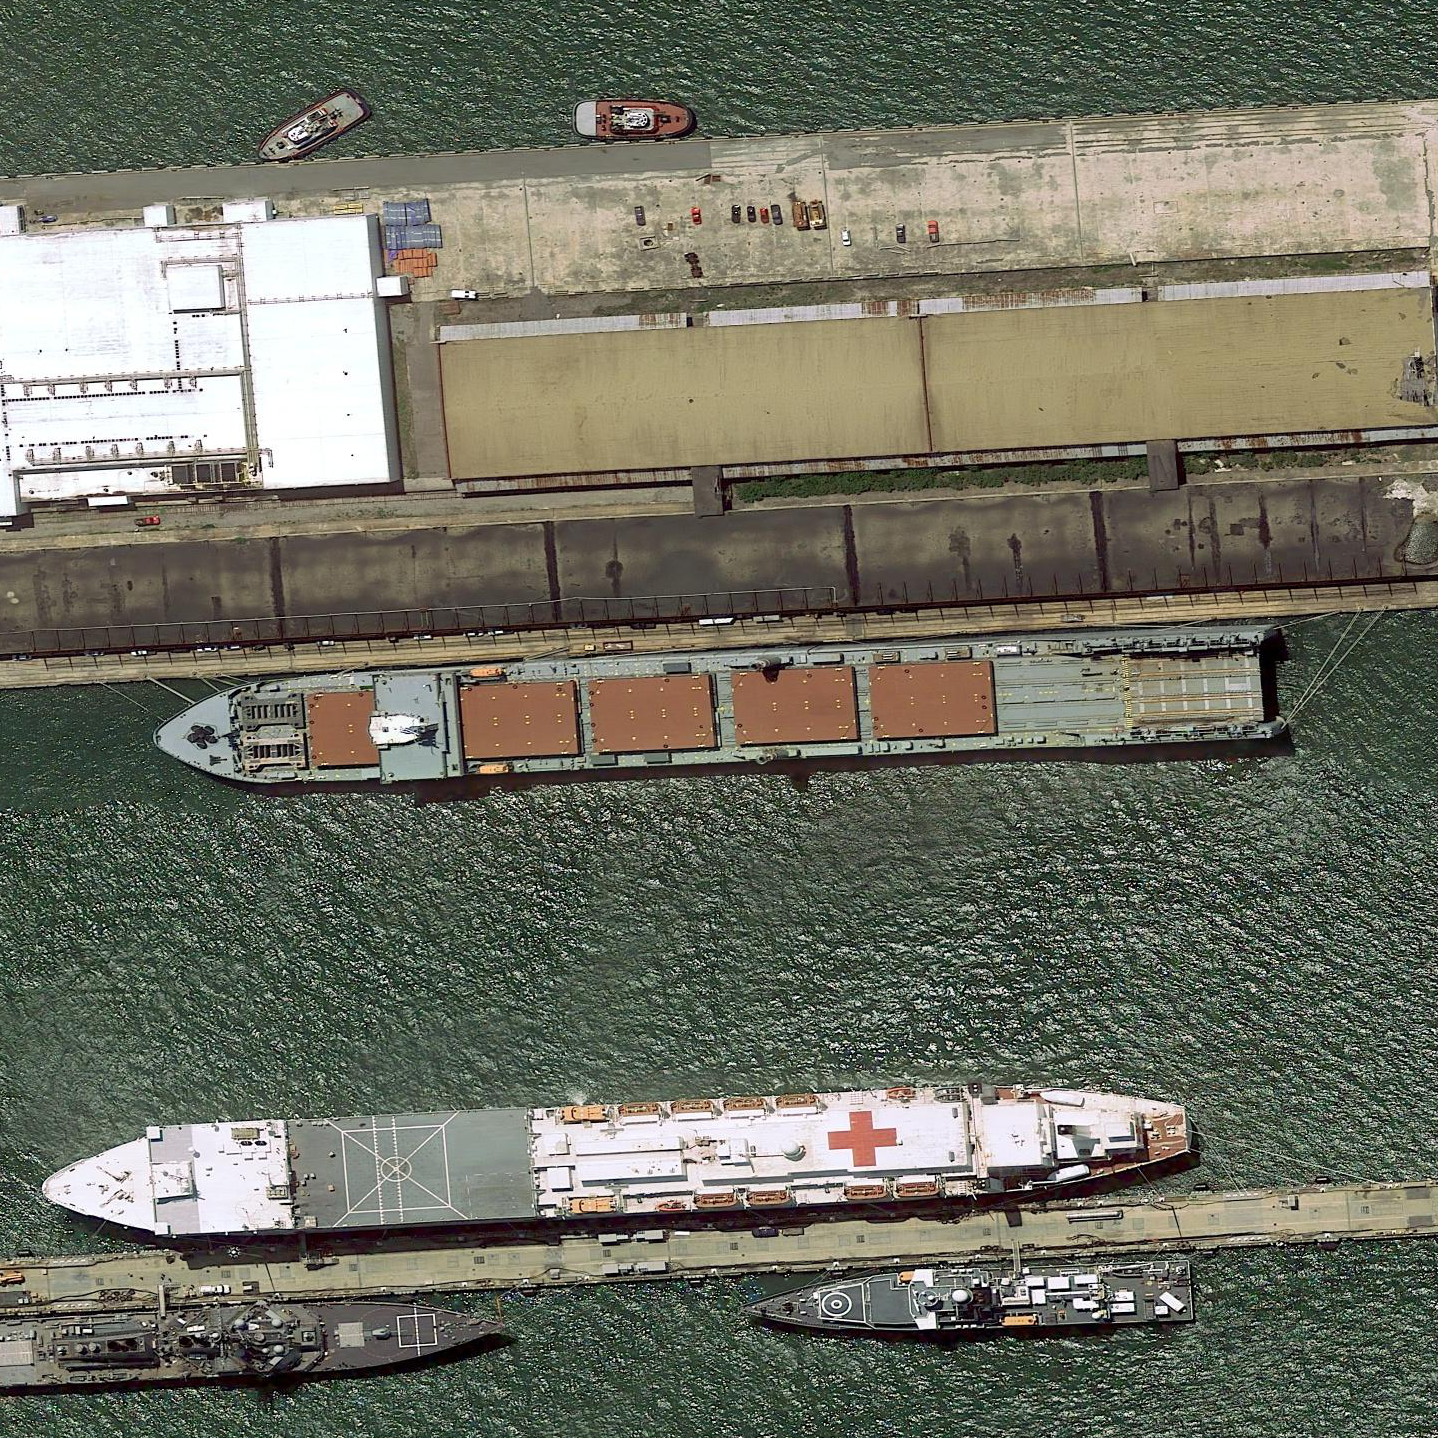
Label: Medical_ship